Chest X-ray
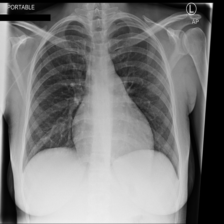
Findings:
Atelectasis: negative
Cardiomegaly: negative
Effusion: negative
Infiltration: positive
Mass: negative
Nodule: negative
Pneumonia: negative
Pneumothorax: negative
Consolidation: negative
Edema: negative
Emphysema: negative
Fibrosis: negative
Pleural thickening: negative
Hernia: negative